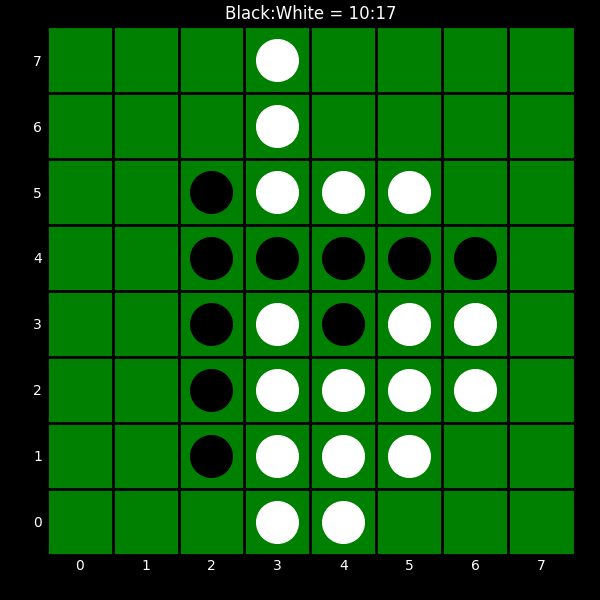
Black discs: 10
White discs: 17